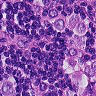
Metastatic tissue present: yes